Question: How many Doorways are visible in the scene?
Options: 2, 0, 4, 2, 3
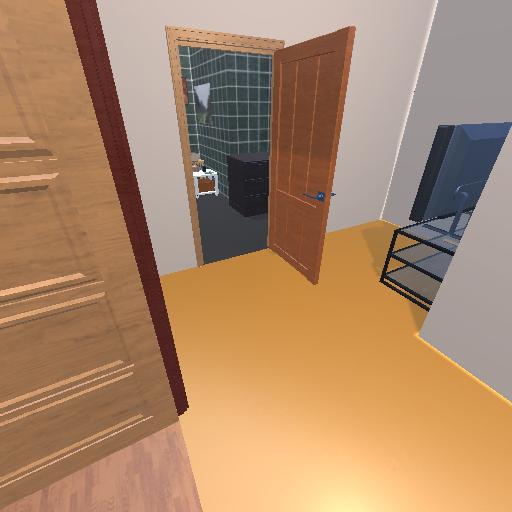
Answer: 2